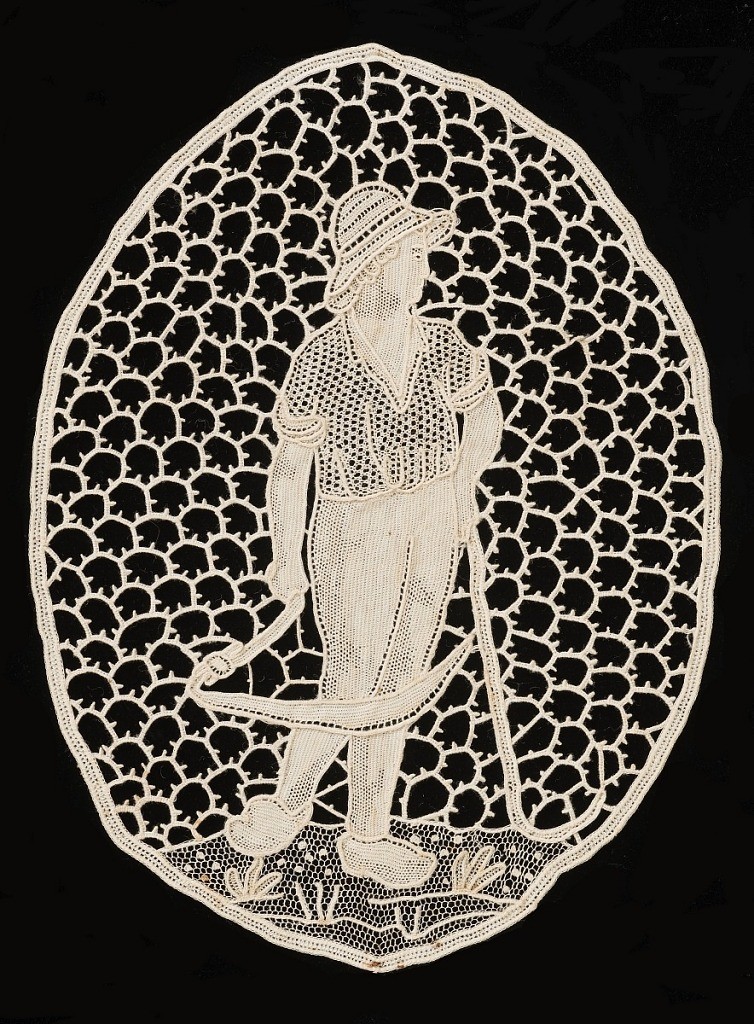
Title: Medallion
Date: late 19th century
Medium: linen Technique: needle lace
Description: Oval medallion of a man holding a scythe.